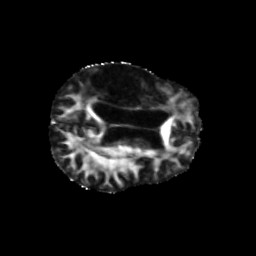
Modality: FA
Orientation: axial
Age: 63
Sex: female
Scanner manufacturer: siemens
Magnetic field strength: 3 T
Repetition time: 5.25 s
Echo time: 0.08 s